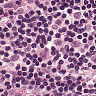
Metastatic tissue present: no